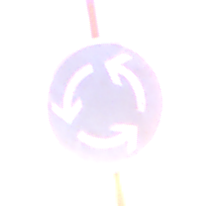
Verkehrszeichen: Kreisverkehr
Umgebung: Outdoor, Urban
Tageszeit: SunriseSunset
Wetter: PartlyCloudy
Licht: Natural
Jahreszeit: NotSpecified
Kontrast: MediumContrast